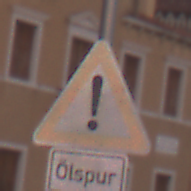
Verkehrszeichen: Gefahrenstelle
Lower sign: HinweiseAufGefahrenDurchVerbaleAngabe1
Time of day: SunriseSunset
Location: Outdoor (Urban)
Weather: Clear
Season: NotSpecified
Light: Natural